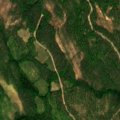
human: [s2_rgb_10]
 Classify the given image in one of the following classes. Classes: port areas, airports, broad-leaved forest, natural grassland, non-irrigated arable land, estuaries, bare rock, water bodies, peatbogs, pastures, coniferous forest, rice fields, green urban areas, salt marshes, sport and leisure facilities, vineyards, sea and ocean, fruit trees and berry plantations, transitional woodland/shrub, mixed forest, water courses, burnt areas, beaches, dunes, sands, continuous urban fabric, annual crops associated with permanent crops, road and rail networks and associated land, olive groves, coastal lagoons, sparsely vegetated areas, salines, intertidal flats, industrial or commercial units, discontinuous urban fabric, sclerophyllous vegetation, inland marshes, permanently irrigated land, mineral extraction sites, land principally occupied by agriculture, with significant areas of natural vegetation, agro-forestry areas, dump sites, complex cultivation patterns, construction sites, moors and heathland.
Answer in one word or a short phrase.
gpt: coniferous forest, mixed forest, transitional woodland/shrub